Current action and preconditions to check: trajectory_clear

Your task: For each precondition in the list above, predict whether it will hold at this action.

Consider the current scene as observed from the mobile robot's camera, and analyze the predicted future states of all dynamic agents (e.g., people, animals, vehicles, or any moving entities) within the NEXT SECOND.

IMPORTANT: Only answer "very likely" if you are absolutely certain—based on strong, clear evidence—that a dynamic agent will violate the precondition in the predicted future state. Do NOT answer "very likely" for unlikely, ambiguous, or low-probability risks.

Ask yourself for each precondition: Is there a high probability, with clear and convincing evidence, that the predicted future states of any dynamic agent will interfere with the predicted future state of the currently executing action within the NEXT SECOND, causing that precondition to fail?

Assess the risk level based on these predictions. Use "likely" or "very likely" if motions create a clear risk of interference.

Use "neutral" or "improbable" if agents are nearby but their predicted paths are clearly diverging or non-conflicting.

Failure Risk Categories: "very improbable", "improbable", "neutral", "likely", "very likely"

Answer Format: Output ONLY the probability_of_failure value from these categories: "very improbable", "improbable", "neutral", "likely", "very likely"

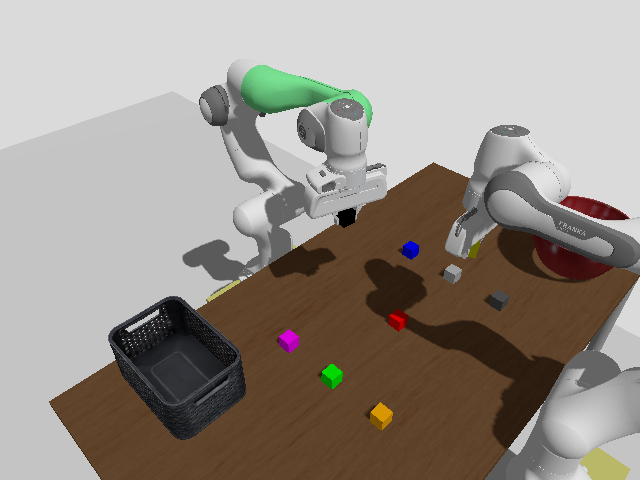

Answer: very improbable